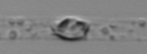
Label: Dactyliosolen_blavyanus